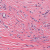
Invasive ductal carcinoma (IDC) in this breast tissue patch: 1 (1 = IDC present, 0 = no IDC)